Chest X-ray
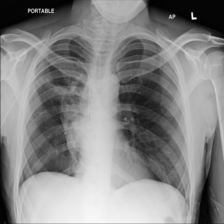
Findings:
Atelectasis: negative
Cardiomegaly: negative
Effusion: negative
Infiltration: negative
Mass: positive
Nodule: negative
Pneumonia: negative
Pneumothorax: negative
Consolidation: negative
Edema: negative
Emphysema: negative
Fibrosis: negative
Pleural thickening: negative
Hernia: negative